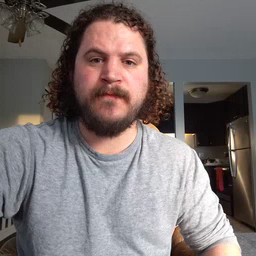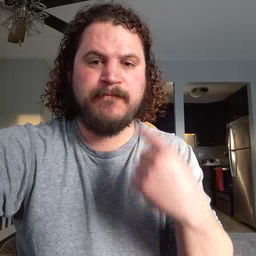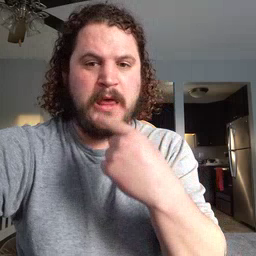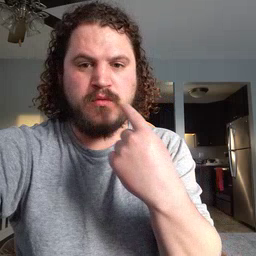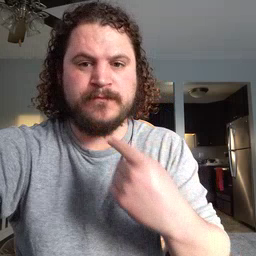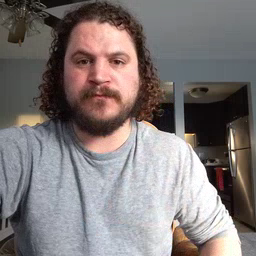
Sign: mouth